Interaction volume radius: 10 \u00c5
Interaction volume height: 25 \u00c5
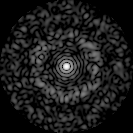
Disorder parameter: 0.8287